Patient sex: F
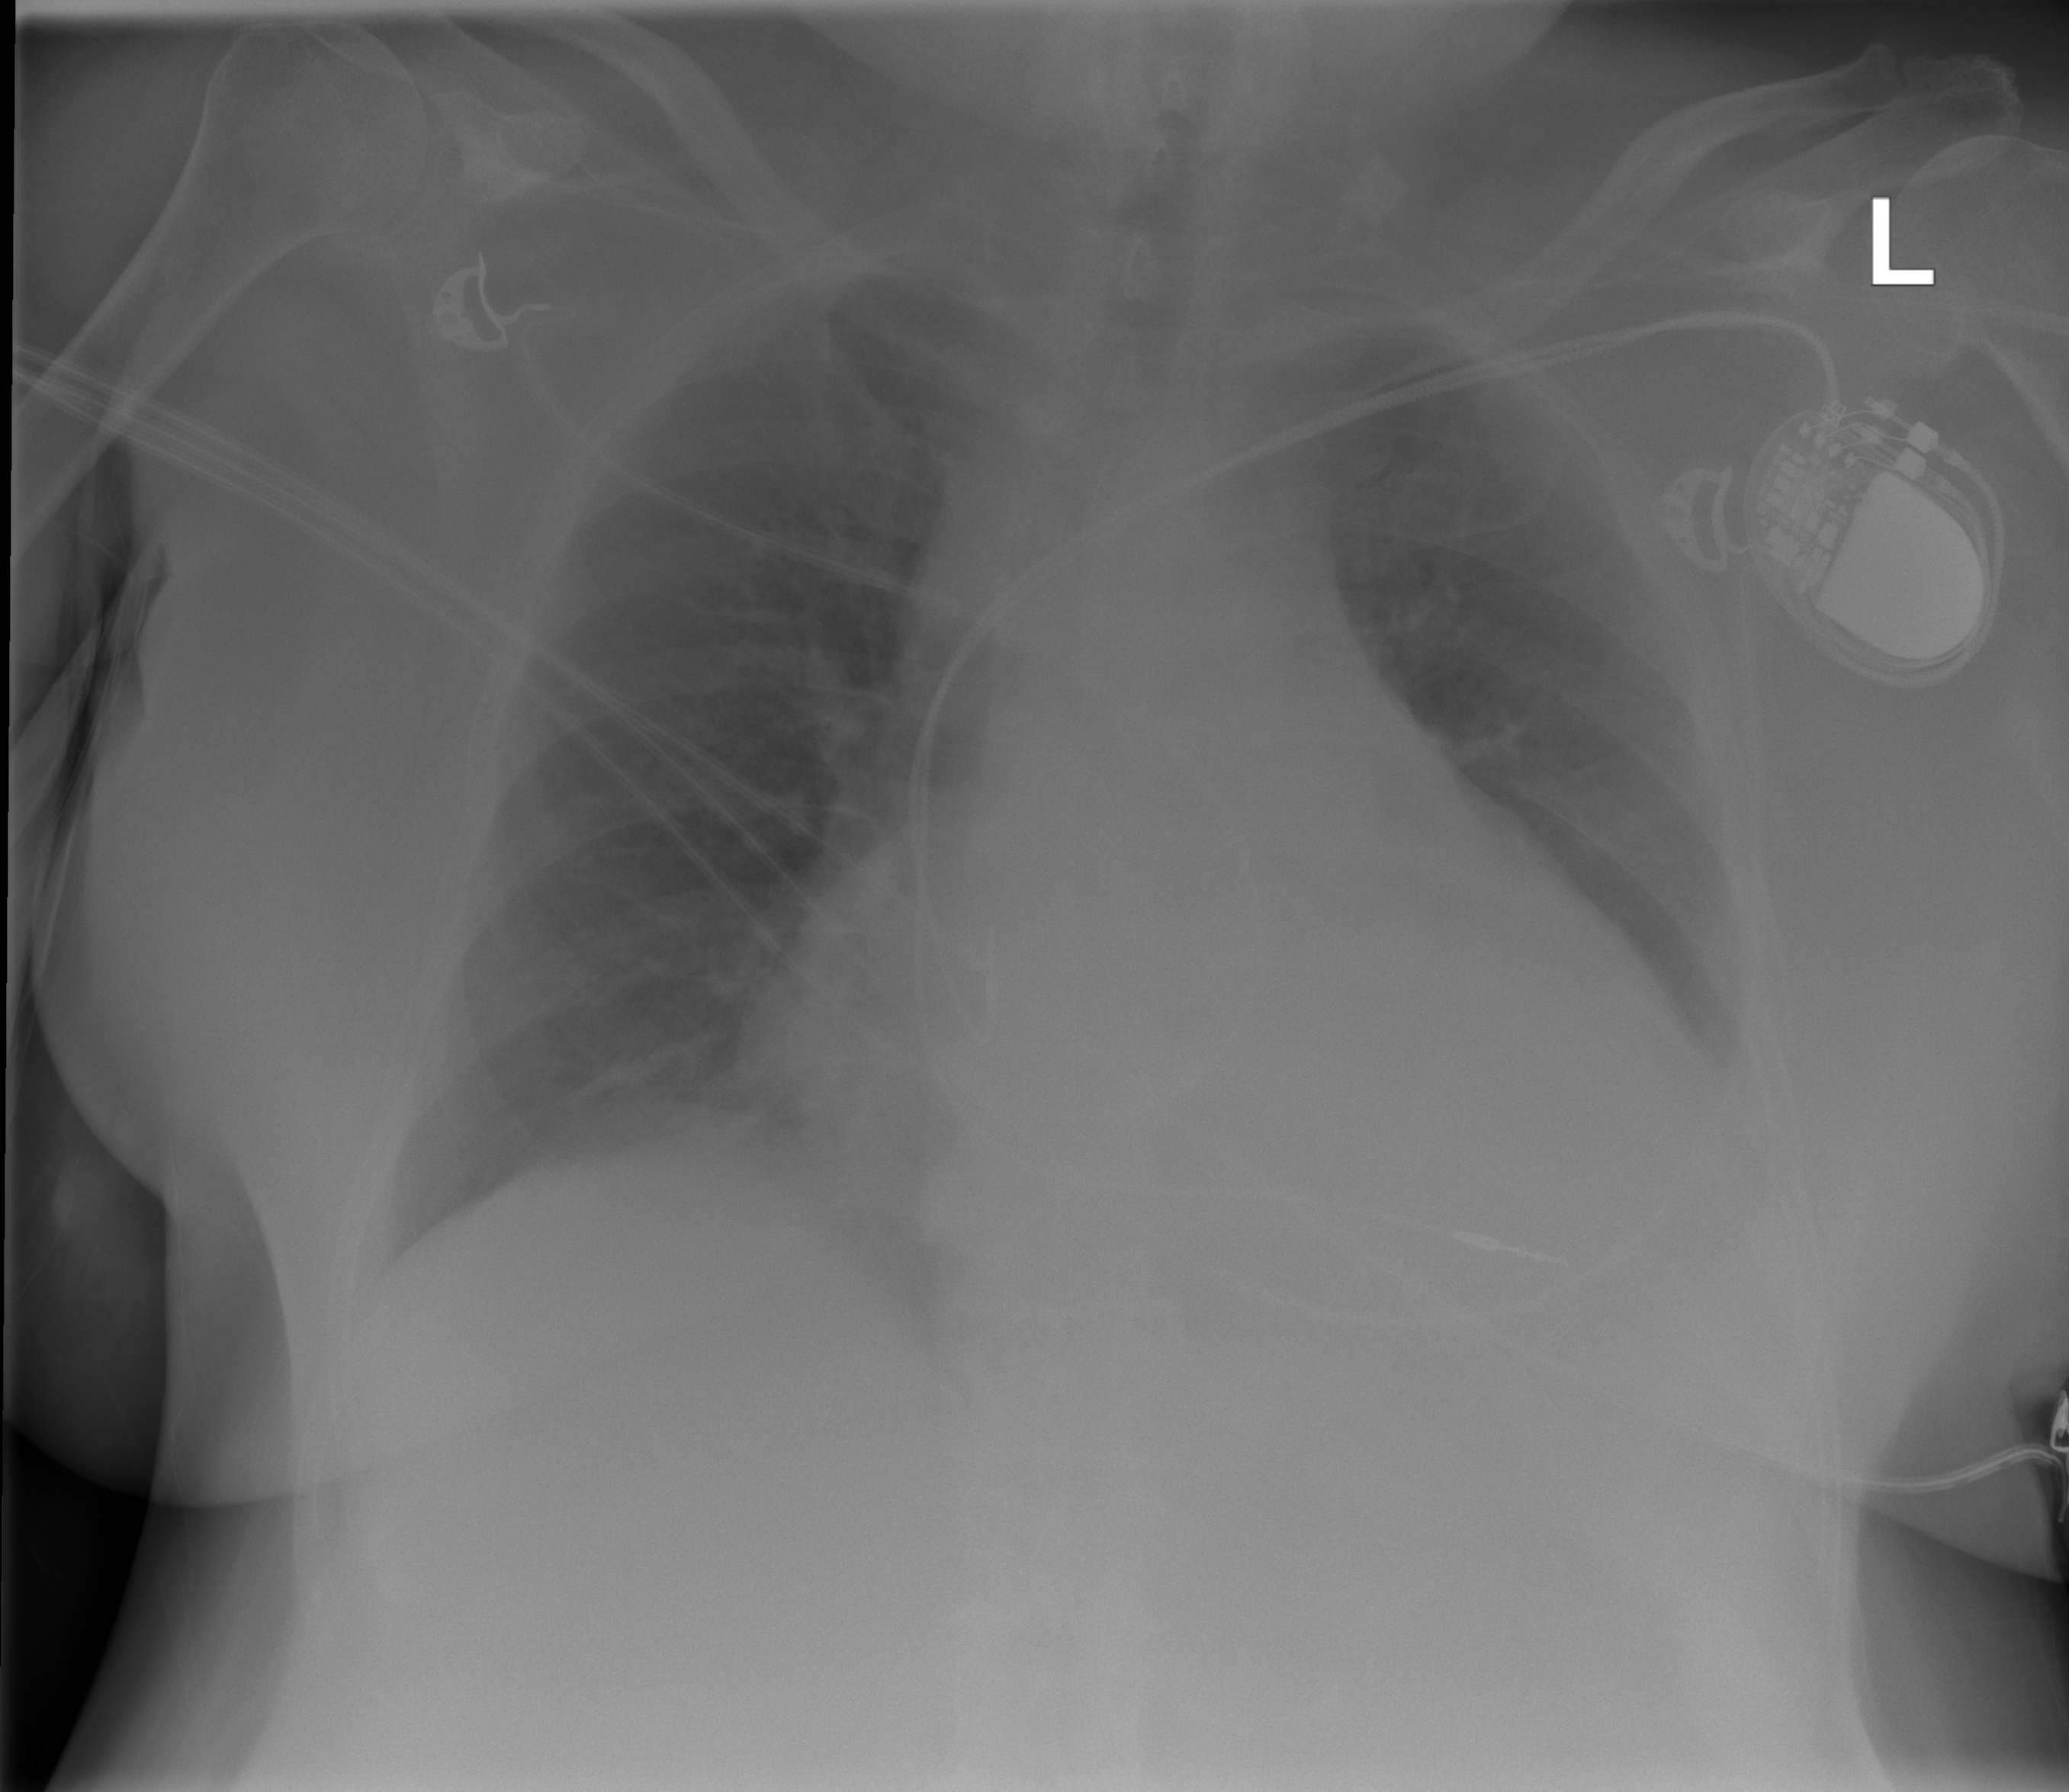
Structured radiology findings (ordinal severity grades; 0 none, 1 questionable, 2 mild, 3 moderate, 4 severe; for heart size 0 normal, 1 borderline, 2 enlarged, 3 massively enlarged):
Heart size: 2
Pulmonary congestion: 1
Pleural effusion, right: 0
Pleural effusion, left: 0
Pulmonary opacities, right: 0
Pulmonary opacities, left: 0
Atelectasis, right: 0
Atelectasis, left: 0